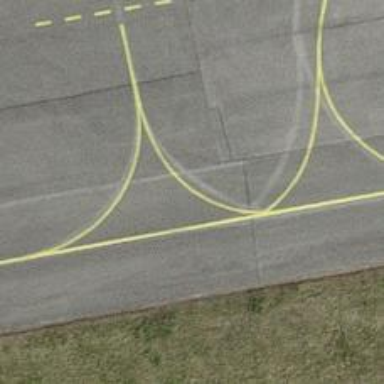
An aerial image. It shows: Image of taxiway at airport.